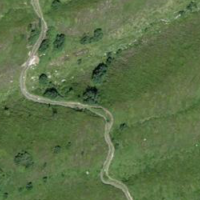
EUNIS habitat code: 23
Species observed at this site:
Vaccinium myrtillus
Rhododendron ferrugineum